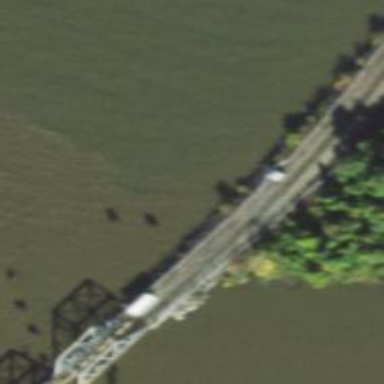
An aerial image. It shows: Abandoned railway.